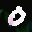
Label: 0